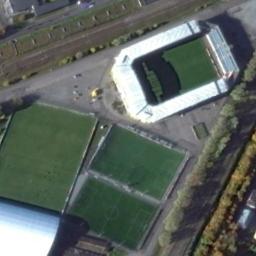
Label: stadium